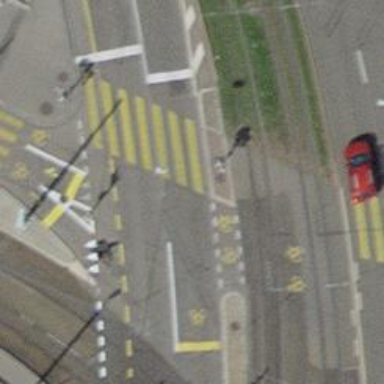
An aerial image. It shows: Traffic calming island.